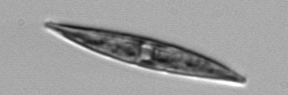
Label: Pleurosigma